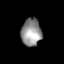
Tissue: lung
Cell type: Fibroblasts
Senescence score: 0.5546
Nuclear area (px): 544
Mean DAPI intensity: 146.044